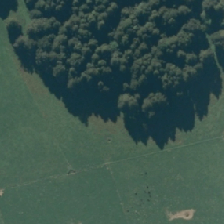
Land cover: indigenous_forest